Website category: sports
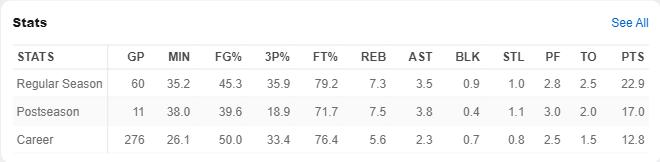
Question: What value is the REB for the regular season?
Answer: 7.3

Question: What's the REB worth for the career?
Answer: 5.6

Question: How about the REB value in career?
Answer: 5.6

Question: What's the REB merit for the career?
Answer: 5.6

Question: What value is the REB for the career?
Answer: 5.6

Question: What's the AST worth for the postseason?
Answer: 3.8

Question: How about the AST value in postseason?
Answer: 3.8

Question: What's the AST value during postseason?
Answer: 3.8

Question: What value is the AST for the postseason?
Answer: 3.8

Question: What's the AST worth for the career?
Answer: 2.3

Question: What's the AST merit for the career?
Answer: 2.3

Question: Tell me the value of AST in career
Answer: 2.3

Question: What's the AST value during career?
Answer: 2.3

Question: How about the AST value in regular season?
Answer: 3.5

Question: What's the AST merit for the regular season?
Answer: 3.5

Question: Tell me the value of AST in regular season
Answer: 3.5

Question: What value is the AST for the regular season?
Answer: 3.5

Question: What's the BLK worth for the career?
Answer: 0.7

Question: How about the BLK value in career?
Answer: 0.7

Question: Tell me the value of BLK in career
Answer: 0.7

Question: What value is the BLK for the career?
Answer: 0.7

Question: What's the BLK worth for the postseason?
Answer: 0.4

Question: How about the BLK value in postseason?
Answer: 0.4

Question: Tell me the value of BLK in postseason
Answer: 0.4

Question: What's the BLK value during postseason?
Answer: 0.4

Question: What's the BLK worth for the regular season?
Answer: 0.9

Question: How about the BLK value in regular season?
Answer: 0.9

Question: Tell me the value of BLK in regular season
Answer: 0.9

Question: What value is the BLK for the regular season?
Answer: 0.9

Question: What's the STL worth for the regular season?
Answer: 1.0

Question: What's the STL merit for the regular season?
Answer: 1.0

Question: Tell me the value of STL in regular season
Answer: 1.0

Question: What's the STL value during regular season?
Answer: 1.0

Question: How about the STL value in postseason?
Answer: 1.1

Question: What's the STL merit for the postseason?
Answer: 1.1

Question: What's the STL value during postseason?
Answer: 1.1

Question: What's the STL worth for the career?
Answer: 0.8

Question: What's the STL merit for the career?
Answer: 0.8

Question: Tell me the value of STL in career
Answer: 0.8

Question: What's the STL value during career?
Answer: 0.8

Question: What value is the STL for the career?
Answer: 0.8

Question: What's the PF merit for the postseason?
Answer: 3.0

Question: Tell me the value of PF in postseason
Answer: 3.0

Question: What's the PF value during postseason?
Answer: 3.0

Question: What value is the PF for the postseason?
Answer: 3.0

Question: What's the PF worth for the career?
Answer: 2.5

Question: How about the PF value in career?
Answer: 2.5

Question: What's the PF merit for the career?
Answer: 2.5

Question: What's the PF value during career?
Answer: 2.5

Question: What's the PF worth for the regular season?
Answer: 2.8

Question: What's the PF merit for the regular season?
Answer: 2.8

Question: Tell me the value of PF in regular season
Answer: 2.8

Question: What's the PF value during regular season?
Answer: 2.8

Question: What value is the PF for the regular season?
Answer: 2.8

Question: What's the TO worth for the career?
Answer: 1.5

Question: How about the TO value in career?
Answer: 1.5

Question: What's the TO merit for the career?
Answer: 1.5

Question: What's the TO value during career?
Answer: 1.5

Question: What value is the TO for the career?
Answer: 1.5

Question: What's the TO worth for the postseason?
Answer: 2.0

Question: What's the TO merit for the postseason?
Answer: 2.0

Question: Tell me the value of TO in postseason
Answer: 2.0

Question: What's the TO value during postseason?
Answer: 2.0

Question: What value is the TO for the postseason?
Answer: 2.0